Question: hey, I have a little bizzare quastion...
i have excel DB that is arrange a little wired, its looks like this :

my quastion is , are this type of DB works for SPSS ? is it possible to do statistic analysis based on this type of input ?
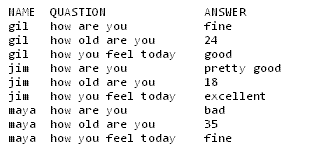
Answer: First read about pivot tables in excel. You can normalize your data with it. Then export pivot table to csv, which can be imported to SPSS.